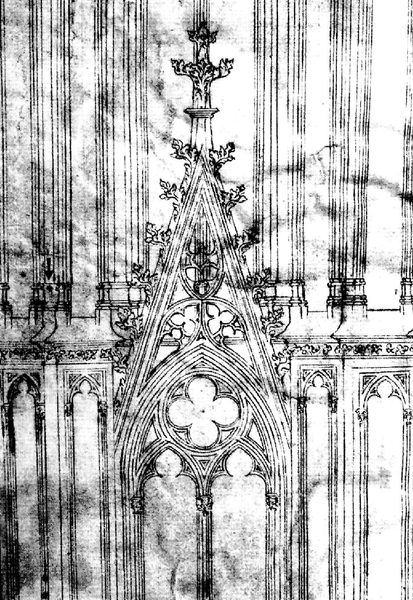
Titel: Mittelalterlicher Fassadenplan (Plan F) des Kölner Doms
Institution: Köln, Dombauarchiv
Schlagwörter: weiß, blume, fenster, glas, grau, schwarz, skizze, säulen, zeichnung, gebäude, muster, ornament, architektur, spitze, kirche, drei, gotik, linien, detail, gewächs, umriss, vier, kreuz, schwarzweiß, bleistift, flecken, fries, dienste, gotisch, rosette, spitzbogen, plan, lanzettfenster, grundriss, maßwerk, bauplan, vierpass, kreuzblume, fiale, lanzette, schwrazweiß, schneuse, dinetse